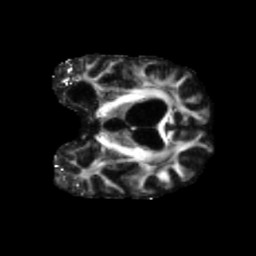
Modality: FA
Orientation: coronal
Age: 75
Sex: male
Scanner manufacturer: siemens
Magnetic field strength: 3 T
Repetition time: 5.47 s
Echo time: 0.0854 s